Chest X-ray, PA view. Patient: 64 years old, sex M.
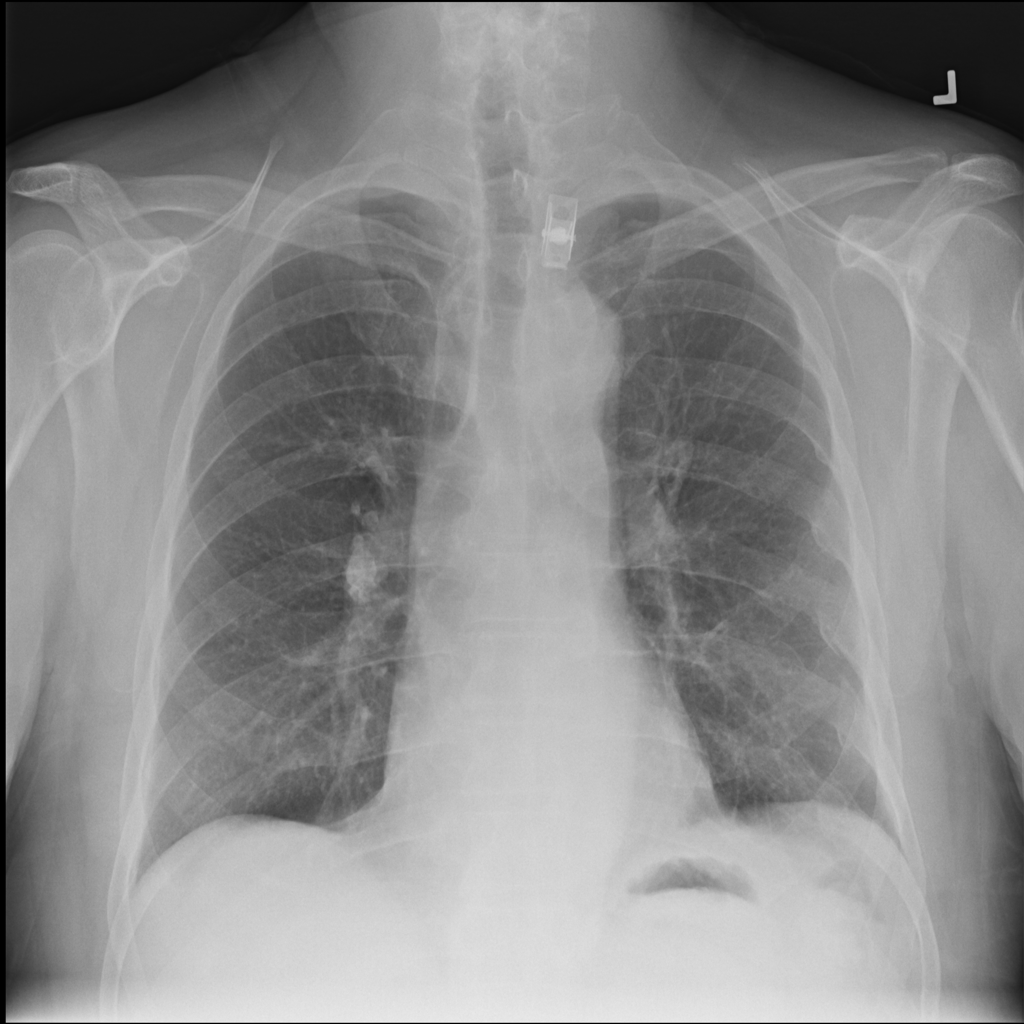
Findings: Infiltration